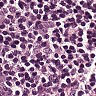
Metastatic tissue present: yes